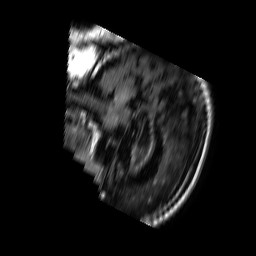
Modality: FLAIR
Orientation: sagittal
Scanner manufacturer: philips
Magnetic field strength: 1.5 T
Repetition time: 6 s
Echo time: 0.12 s